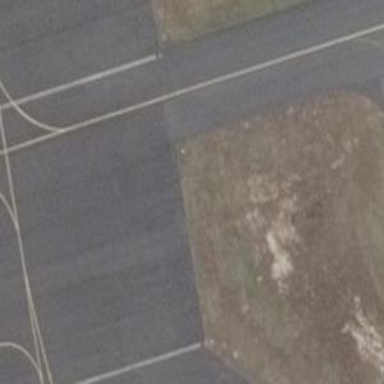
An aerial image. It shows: Taxiway edge marked with aviation lights.